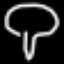
Label: mushroom